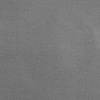
Atmospheric dust classification: dusty